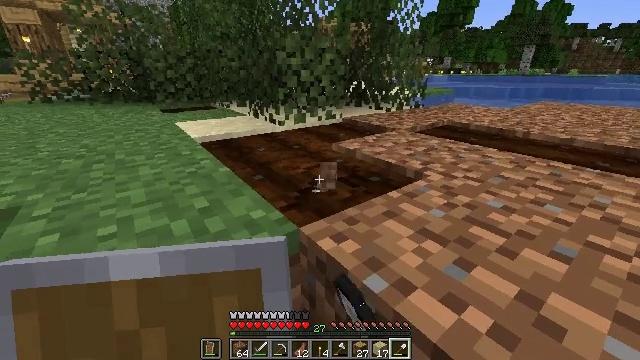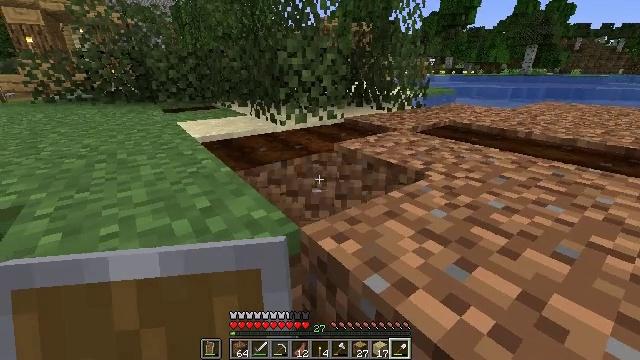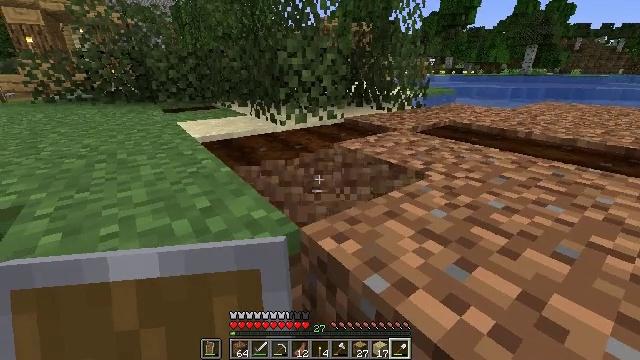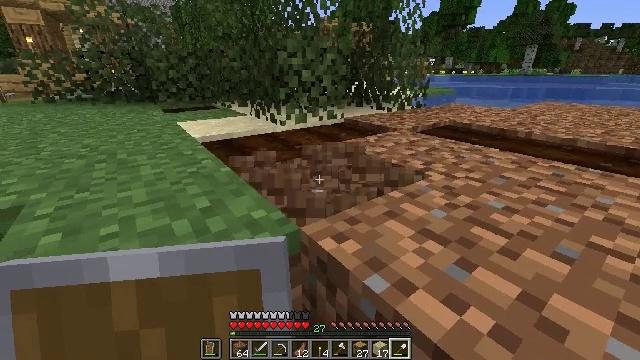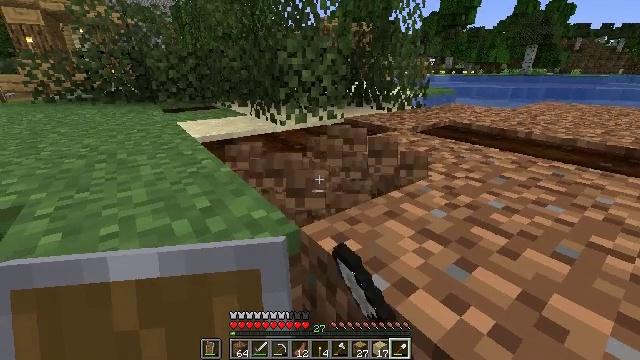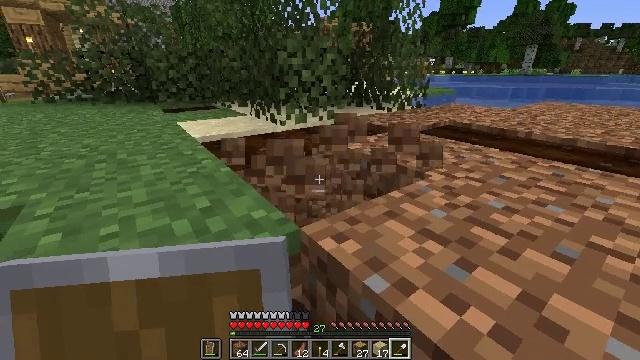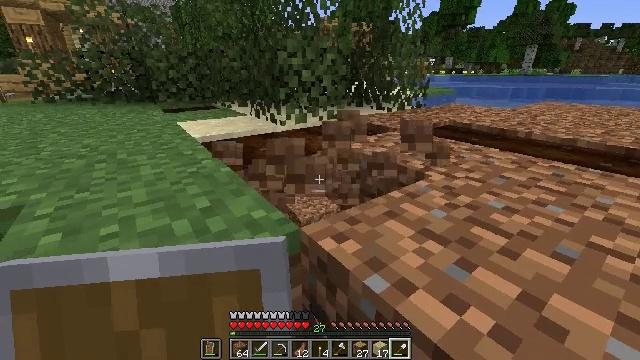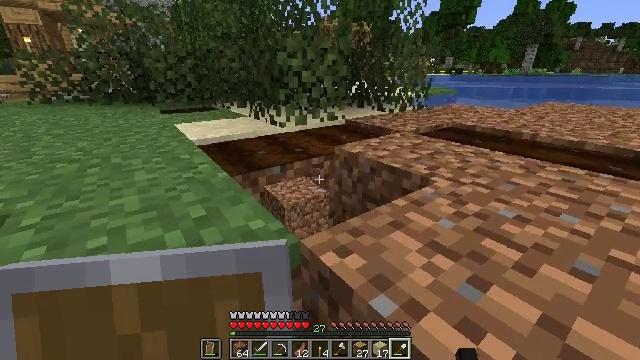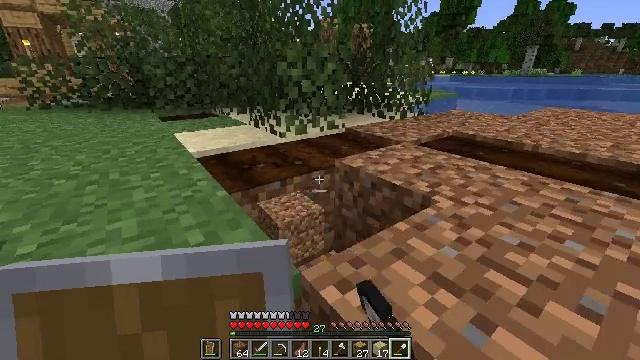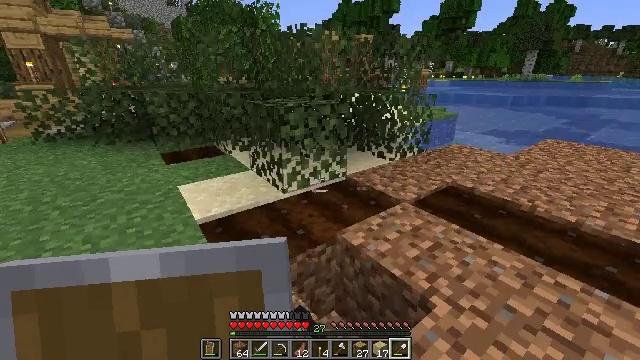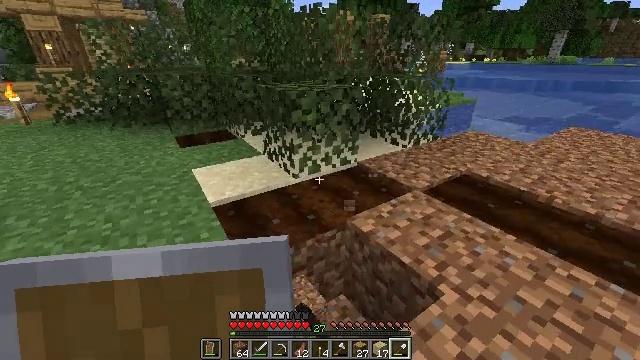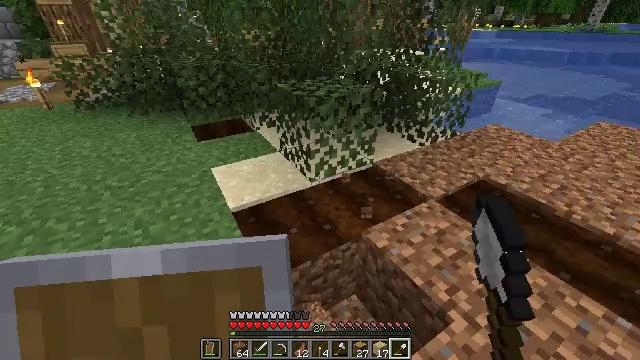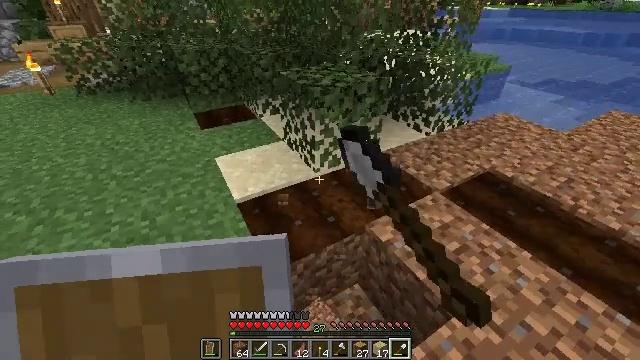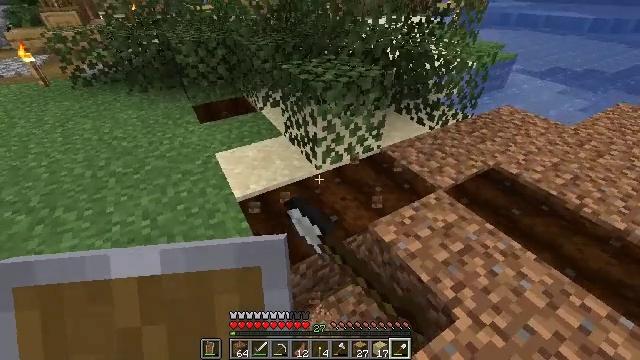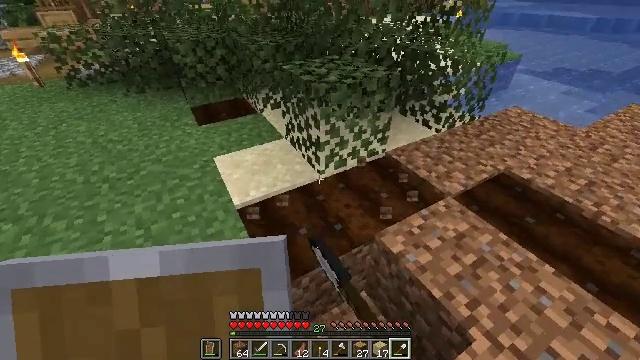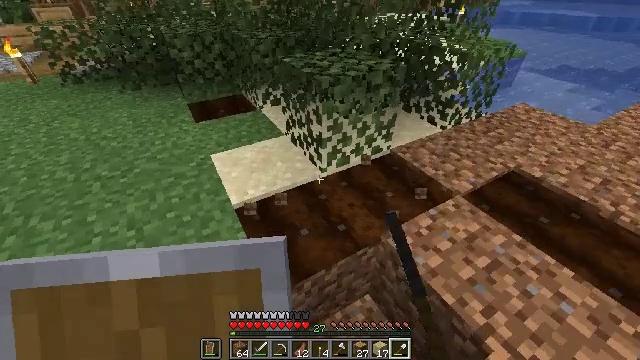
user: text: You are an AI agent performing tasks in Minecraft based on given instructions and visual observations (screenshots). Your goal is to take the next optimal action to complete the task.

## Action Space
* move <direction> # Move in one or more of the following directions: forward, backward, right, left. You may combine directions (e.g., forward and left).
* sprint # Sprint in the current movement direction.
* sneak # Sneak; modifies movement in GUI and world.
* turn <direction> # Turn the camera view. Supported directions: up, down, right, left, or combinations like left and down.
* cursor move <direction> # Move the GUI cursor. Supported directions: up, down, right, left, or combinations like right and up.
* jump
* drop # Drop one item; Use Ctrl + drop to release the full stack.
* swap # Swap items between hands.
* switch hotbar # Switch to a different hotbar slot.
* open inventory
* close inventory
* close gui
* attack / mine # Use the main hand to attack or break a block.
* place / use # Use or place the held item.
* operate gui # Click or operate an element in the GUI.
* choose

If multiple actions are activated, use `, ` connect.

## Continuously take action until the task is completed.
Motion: motion action
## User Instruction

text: Mine the farmland block.
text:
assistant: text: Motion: attack / mine
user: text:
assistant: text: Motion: attack / mine
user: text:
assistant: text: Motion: attack / mine
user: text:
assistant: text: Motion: attack / mine
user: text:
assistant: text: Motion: attack / mine
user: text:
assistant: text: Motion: attack / mine
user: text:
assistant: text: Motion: move forward, attack / mine
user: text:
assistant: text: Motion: move forward, attack / mine, jump
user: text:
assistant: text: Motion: move forward, attack / mine, jump
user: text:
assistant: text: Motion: move forward, turn left and down, attack / mine, jump
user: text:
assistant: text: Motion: move forward, turn left and down, attack / mine, jump
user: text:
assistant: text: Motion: move forward, turn down, attack / mine, jump
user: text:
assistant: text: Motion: move forward, turn down, attack / mine
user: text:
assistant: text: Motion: attack / mine
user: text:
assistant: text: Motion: attack / mine
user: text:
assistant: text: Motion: attack / mine
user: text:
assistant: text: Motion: attack / mine
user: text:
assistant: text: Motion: attack / mine
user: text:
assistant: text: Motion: turn down, attack / mine
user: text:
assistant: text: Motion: turn right and down, attack / mine
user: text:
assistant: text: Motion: turn down, attack / mine
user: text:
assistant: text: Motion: attack / mine
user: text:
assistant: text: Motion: attack / mine
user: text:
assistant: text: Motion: attack / mine
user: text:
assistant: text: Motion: attack / mine
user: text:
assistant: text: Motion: attack / mine
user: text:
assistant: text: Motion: attack / mine
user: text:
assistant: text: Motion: turn right, attack / mine
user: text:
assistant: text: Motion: turn right and up, attack / mine
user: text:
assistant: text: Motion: turn right and up, attack / mine